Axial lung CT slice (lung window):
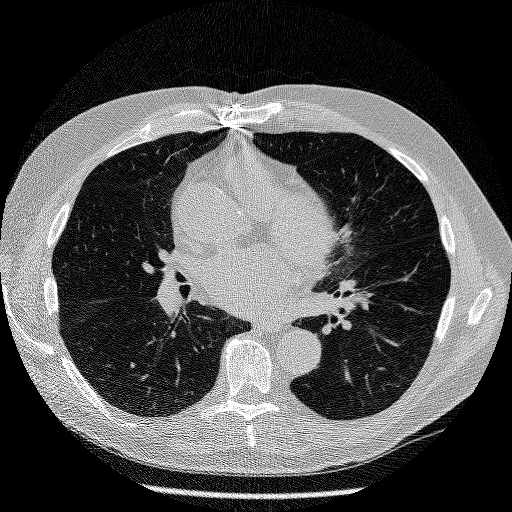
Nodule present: no